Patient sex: M
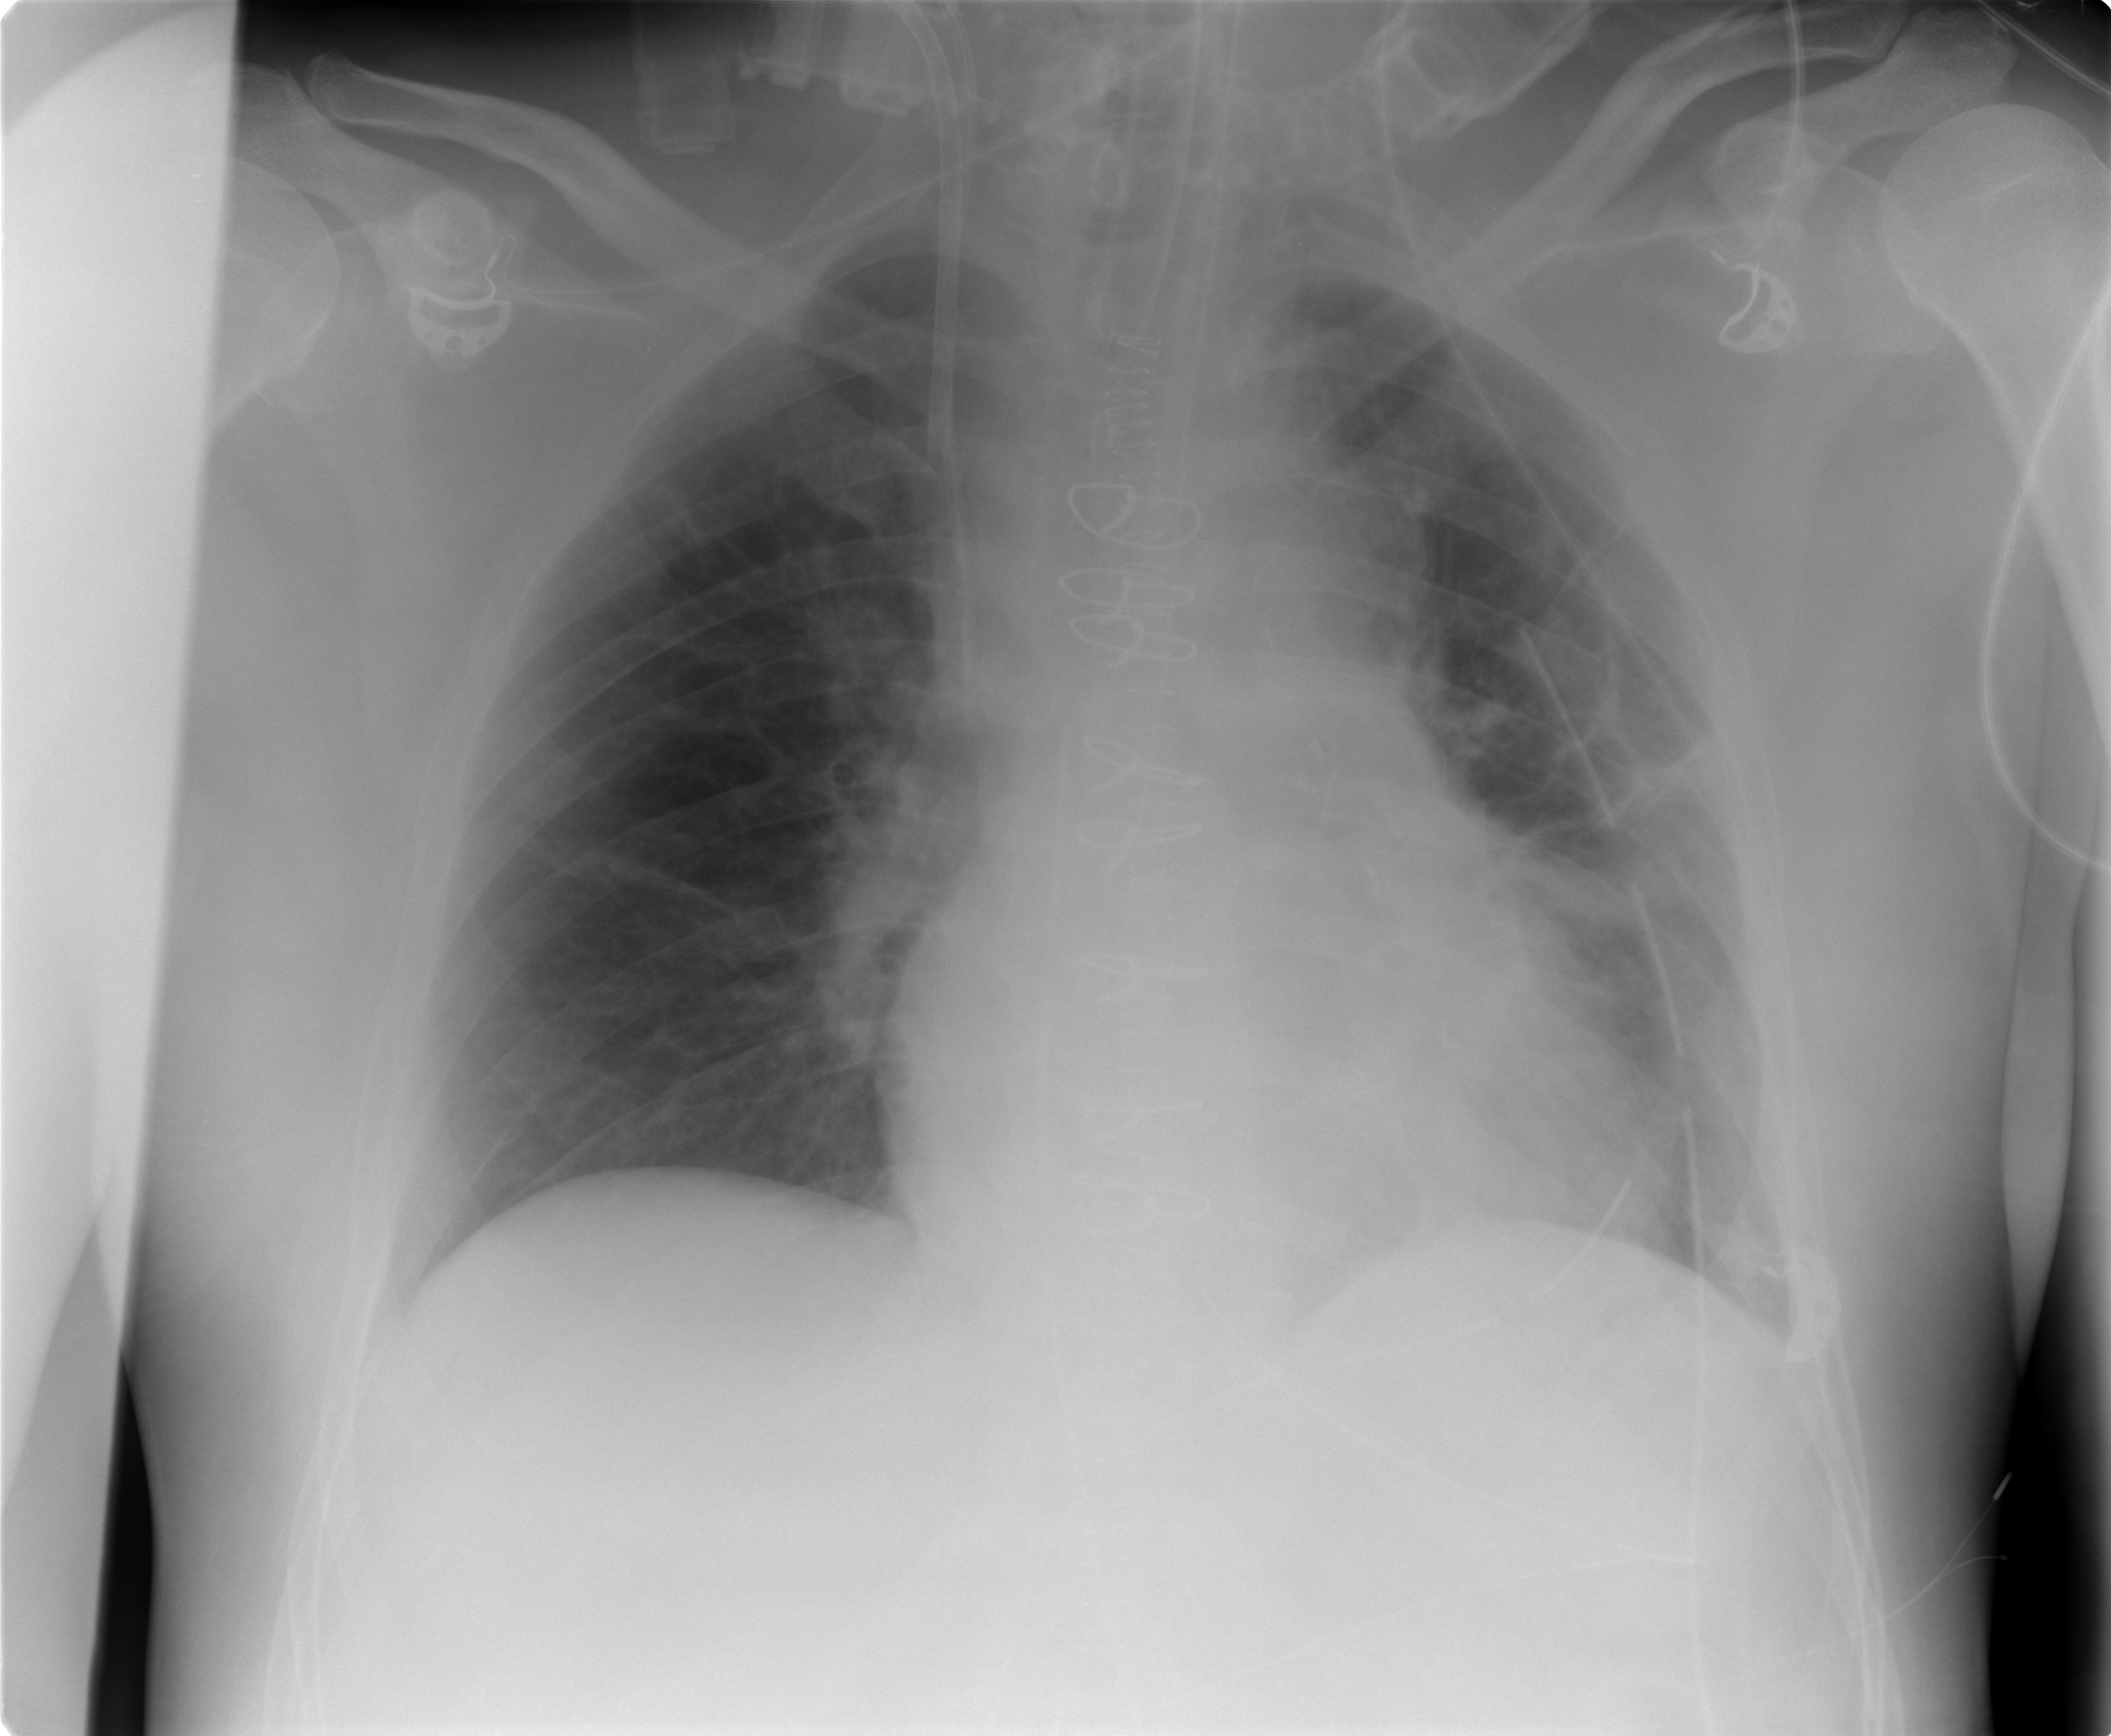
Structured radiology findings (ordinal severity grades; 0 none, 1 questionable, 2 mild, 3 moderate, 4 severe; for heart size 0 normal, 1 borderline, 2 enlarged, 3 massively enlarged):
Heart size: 0
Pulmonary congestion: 0
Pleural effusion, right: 0
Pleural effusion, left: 0
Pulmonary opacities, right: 0
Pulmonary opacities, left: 0
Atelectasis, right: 0
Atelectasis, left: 2